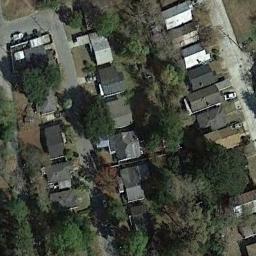
Label: residential